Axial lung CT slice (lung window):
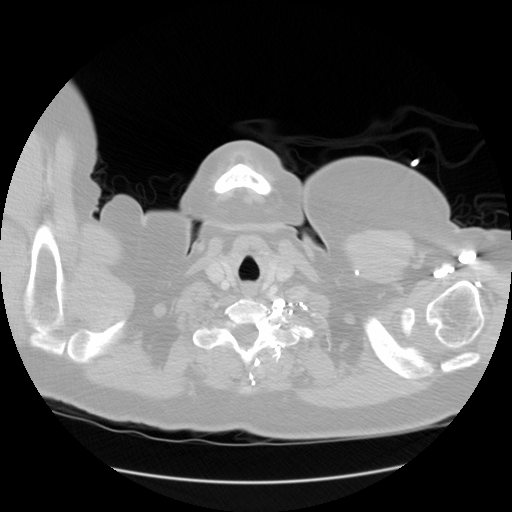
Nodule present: no